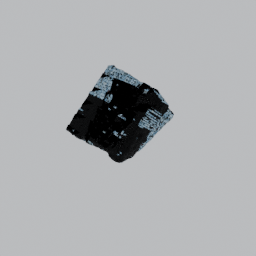
Label: architecture